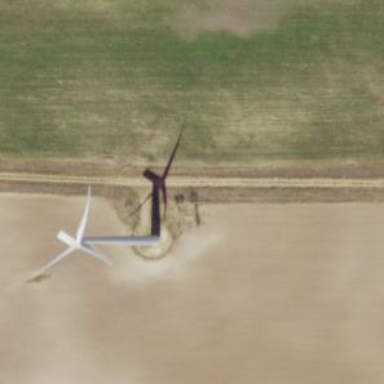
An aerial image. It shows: Wind generator using horizontal axis wind turbines.